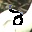
Label: 3